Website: walmart
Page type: address-validator
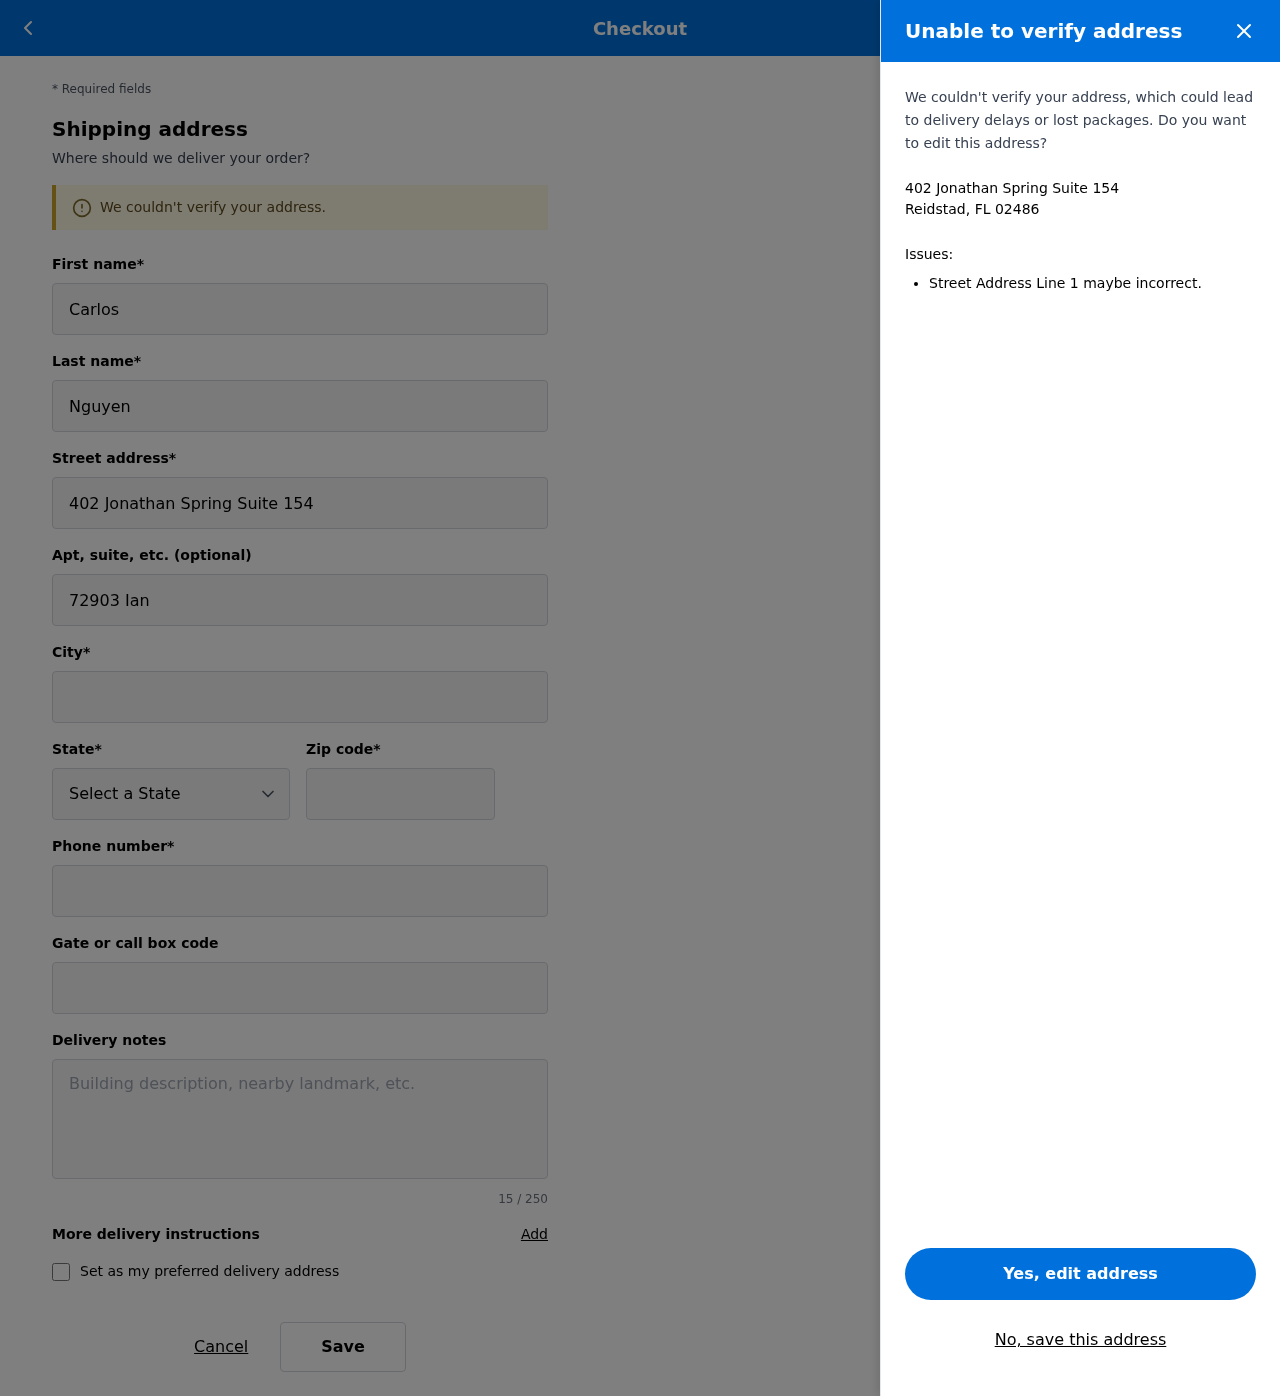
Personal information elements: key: PII_CITY_STATE_ZIP
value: Reidstad, FL 02486
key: PII_DELIVERY_INSTRUCTIONS
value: Gate code: 9521
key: PII_STATE_ABBR
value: FL
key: PII_STREET
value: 402 Jonathan Spring Suite 154
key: PII_FIRSTNAME
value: Carlos
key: PII_LASTNAME
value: Nguyen
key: PII_STREET2
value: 72903 Ian Pines
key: PII_CITY
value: Reidstad
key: PII_POSTCODE
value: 02486
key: PII_PHONE
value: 9045944256
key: PII_SECURITY_CODE
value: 62168